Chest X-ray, PA view. Patient: 39 years old, sex F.
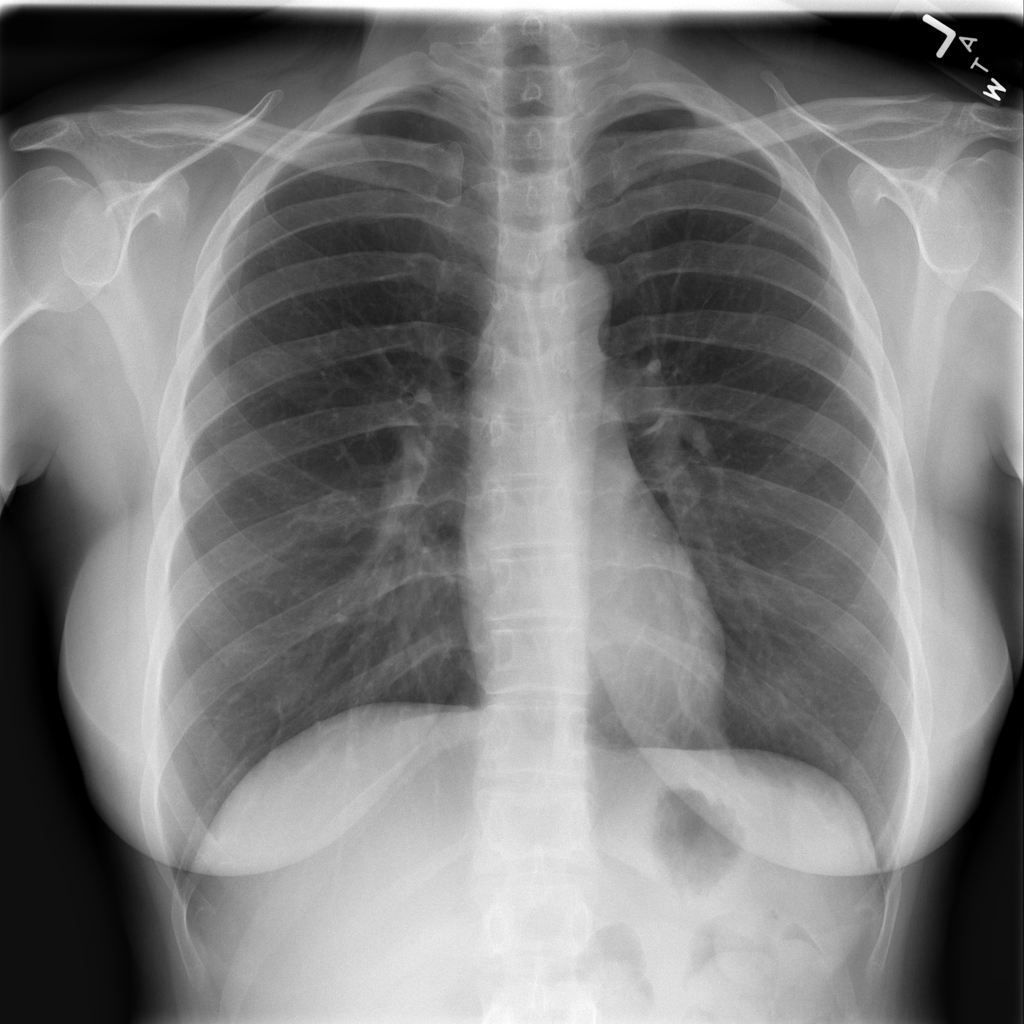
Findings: No Finding